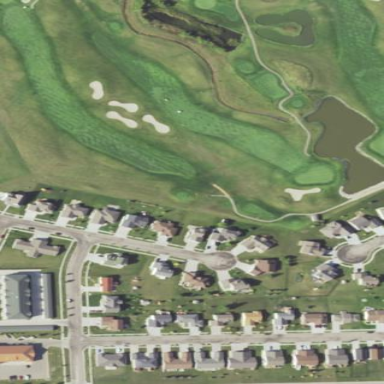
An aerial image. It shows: Grassy area designated as golf fairway.